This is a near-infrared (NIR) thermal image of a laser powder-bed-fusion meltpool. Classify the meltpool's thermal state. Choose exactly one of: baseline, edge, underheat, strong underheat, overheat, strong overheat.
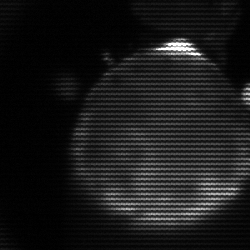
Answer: edge